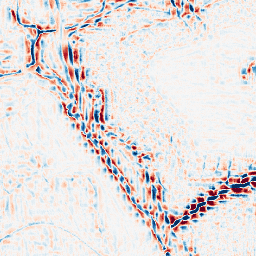
Category: wavelet
Decomposition family: wavelet_reverse_biorthogonal
Decomposition parameters: wavelet: rbio4.4
level: 3
Upsampling method: fft_zeropad
Upsampling parameters: scale: 4
Upsampling scale: 4